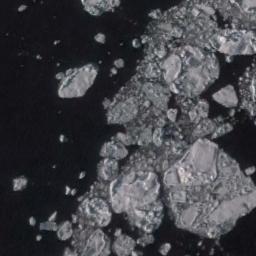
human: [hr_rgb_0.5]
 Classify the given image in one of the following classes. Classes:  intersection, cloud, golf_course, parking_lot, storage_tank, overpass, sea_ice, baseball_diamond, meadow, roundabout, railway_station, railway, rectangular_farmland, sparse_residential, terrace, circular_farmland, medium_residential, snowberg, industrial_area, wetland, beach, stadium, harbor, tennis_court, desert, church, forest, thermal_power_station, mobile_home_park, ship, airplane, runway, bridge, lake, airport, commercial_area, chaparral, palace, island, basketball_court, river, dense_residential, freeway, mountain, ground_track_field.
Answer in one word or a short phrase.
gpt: sea_ice